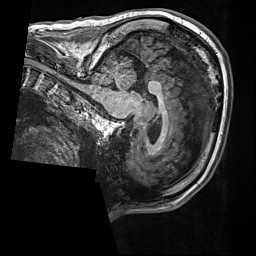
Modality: T1w
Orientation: sagittal
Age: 50
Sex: male
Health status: healthy
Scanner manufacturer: siemens
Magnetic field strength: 3 T
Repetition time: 2.5 s
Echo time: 0.00299 s